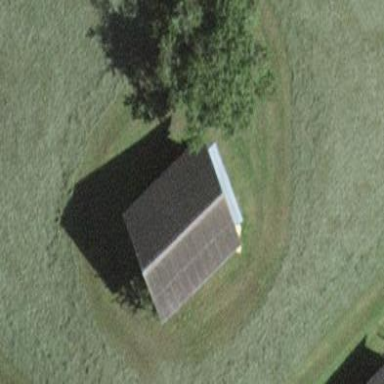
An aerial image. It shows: Barn.